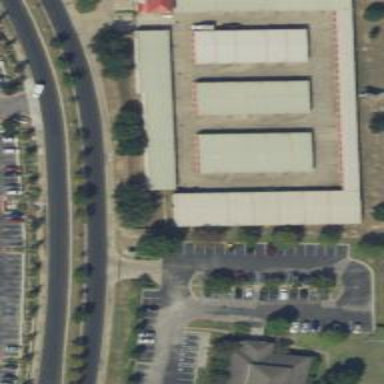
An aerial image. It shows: Storage rental shop located in building.